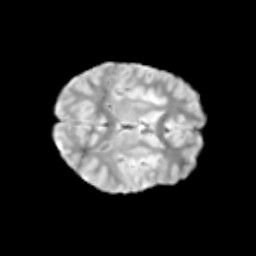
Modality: T2w
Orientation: axial
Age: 8
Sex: male
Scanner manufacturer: siemens
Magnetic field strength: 3 T
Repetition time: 3.8 s
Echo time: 0.07 s